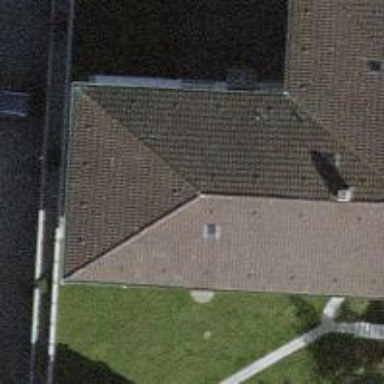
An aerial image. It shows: View of roof with edges.